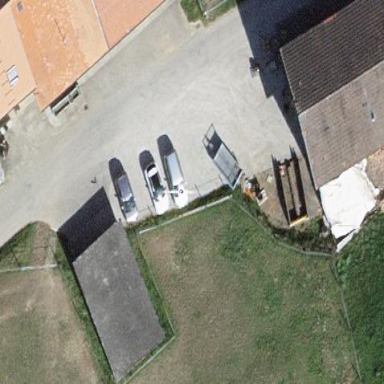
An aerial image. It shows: Farmyard area.